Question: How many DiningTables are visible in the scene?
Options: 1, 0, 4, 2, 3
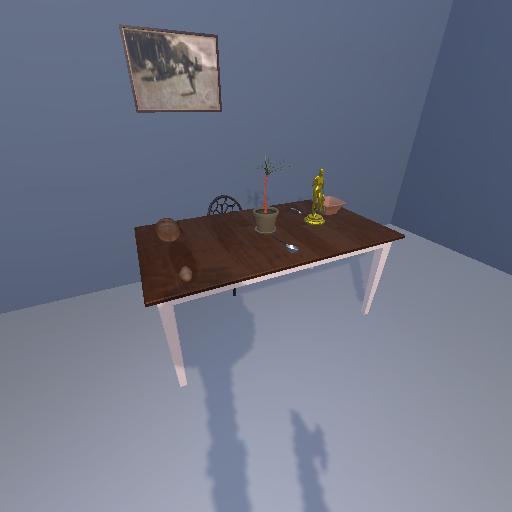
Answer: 1